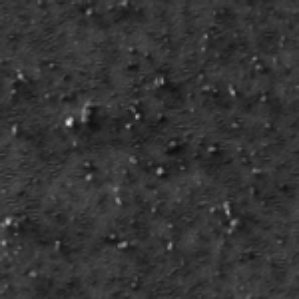
Label: frost